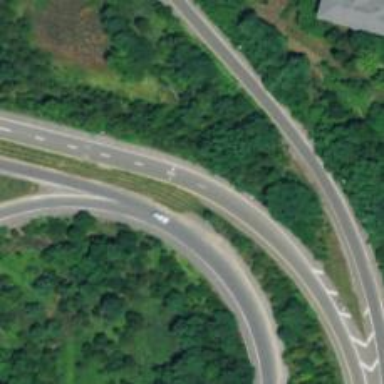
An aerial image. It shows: Trunk link highway.